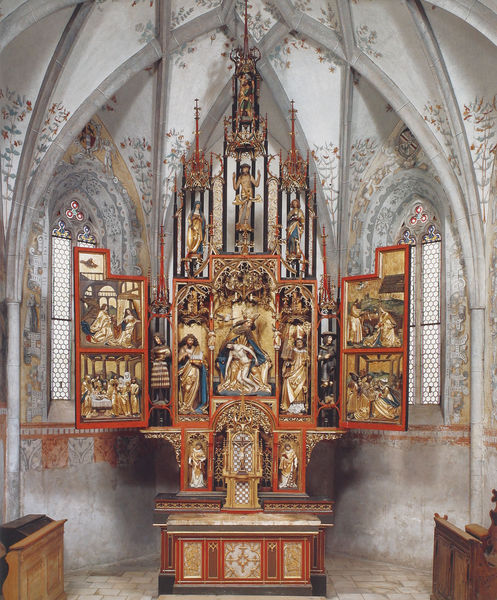
Titel: Hochaltar der Spitalkirche Heilig Geist
Standort: Latsch (im Vintschgau), Spitalkirche Heilig Geist (EU - I - Südtirol)
Schlagwörter: blätter, fenster, kirche, gold, gotik, türen, foto, kreuz, altar, schnitzerei, gotisch, spitzbogen, jesus, pieta, apsis, chor, kapelle, heilige, maria, verkündigung, fiale, flügelaltar, festtagsseite, mara, türblatt, bieta